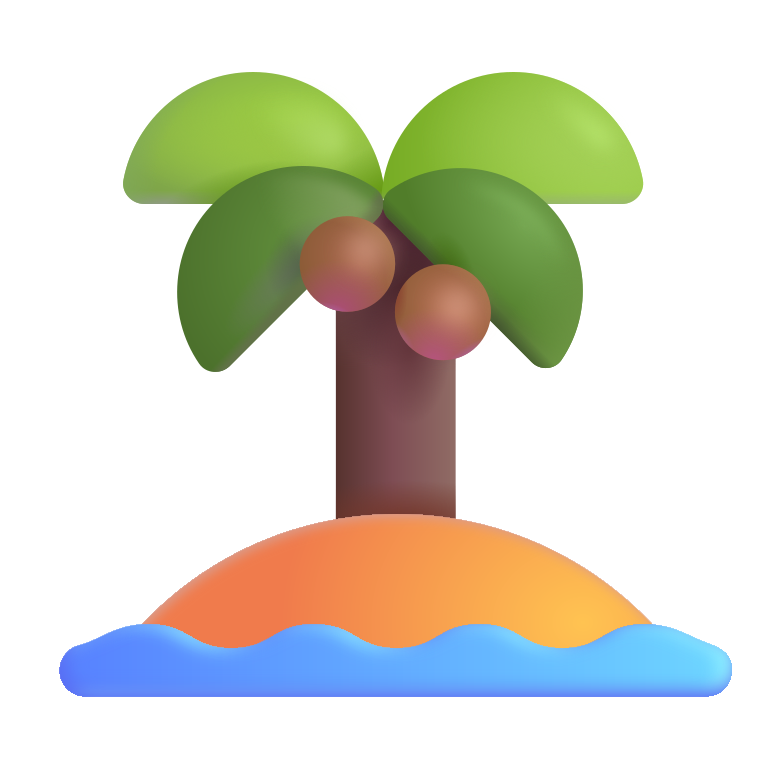
desert island color